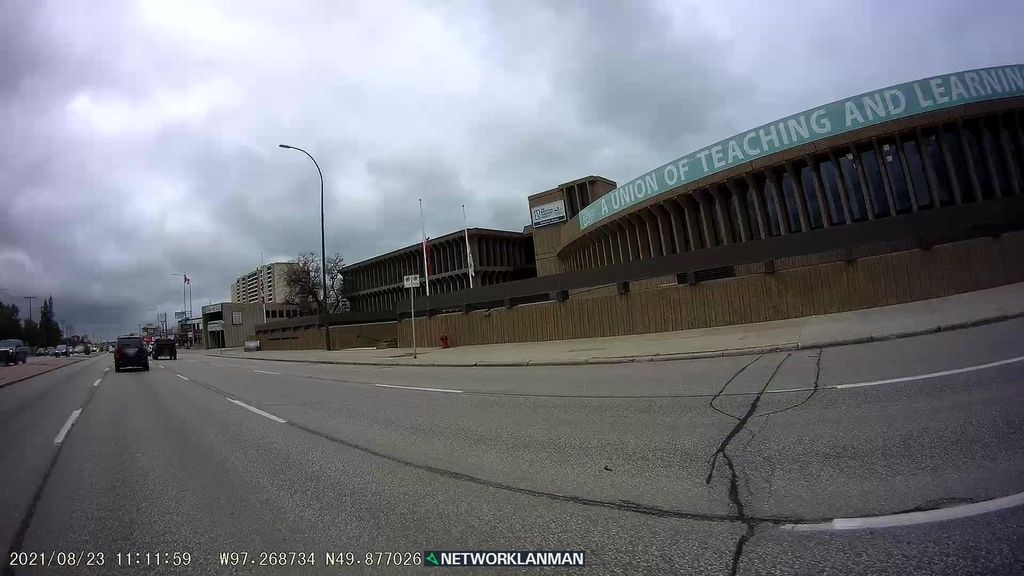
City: winnipeg